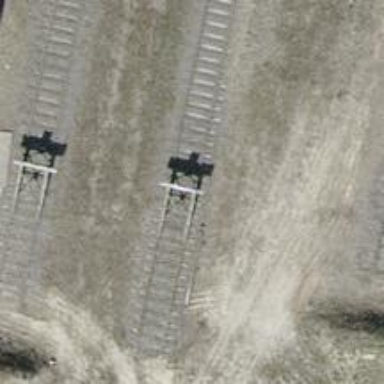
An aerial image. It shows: Railway buffer stop.